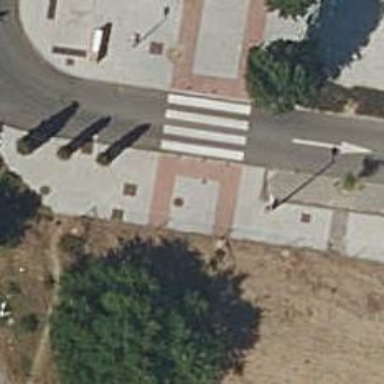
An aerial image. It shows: Uncontrolled crossing on the road.